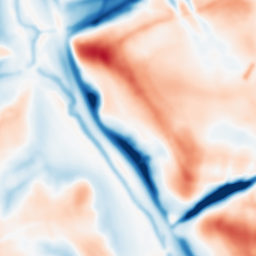
Category: multiscale
Decomposition family: dog_multiscale
Decomposition parameters: sigma_ratio: 2
n_scales: 3
base_sigma: 2
Upsampling method: linear_exact
Upsampling parameters: scale: 8
Upsampling scale: 8